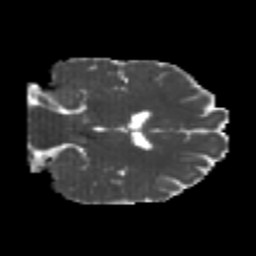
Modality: MD
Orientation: coronal
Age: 21
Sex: male
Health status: healthy
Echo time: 0.074 s